Question: I need advice to create user interface like this UI.

Is it better to use 'UITableView' or 'UICollectionView' because its display is row based? But, when I swipe left and right, it has different section like the collection view horizontal scroll. It makes me confused because I have never created such a UI. I prefer to use 'UITableViewController', but when I see the segment, I can't use segmented controller because I can't swipe to change the filter.
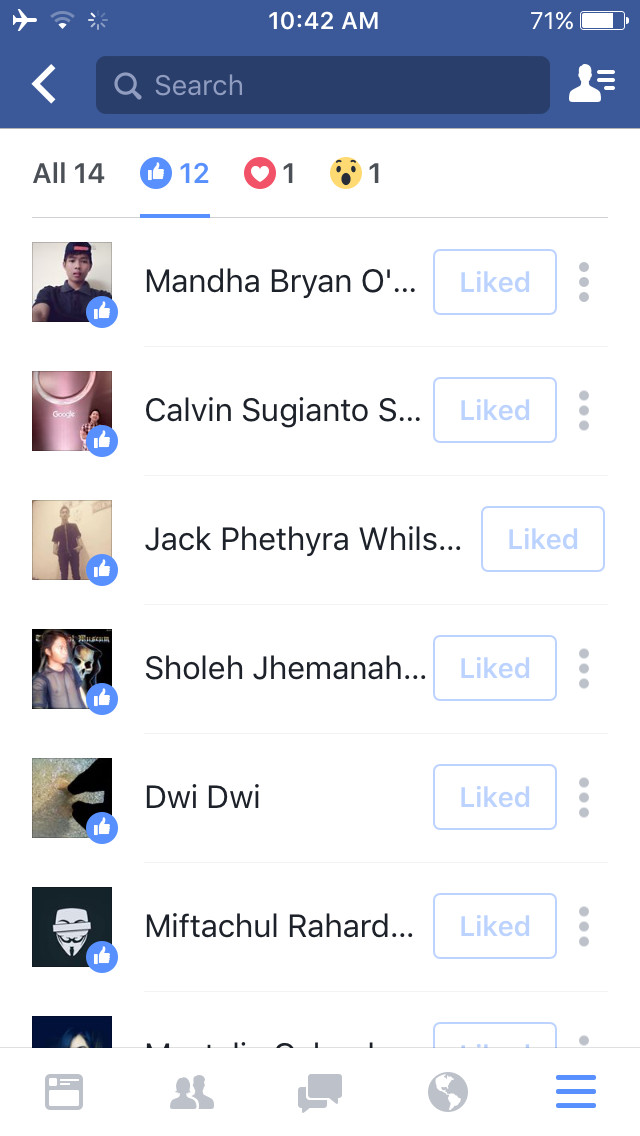
Answer: 1) Create storyboard view controller (UIViewController). Controller's view has two subviews: title view and container view (two IBOutlet views).
2) Title view - it's a top view (in your case - collection view with items).
Container view - it's a view for pageViewController.
You will do something like this:
'''
self.pageViewController = [[UIPageViewController alloc] initWithTransitionStyle:UIPageViewControllerTransitionStyleScroll
navigationOrientation:UIPageViewControllerNavigationOrientationHorizontal
options:nil];
self.pageViewController.dataSource = self;
self.pageViewController.delegate = self;
[self.pageViewController setViewControllers:@[[self viewControllerForIndex:index]]
direction:UIPageViewControllerNavigationDirectionForward
animated:NO
completion:nil];
[self addChildViewController:self.pageViewController];
[self.containerView addSubview:self.pageViewController.view];
[self.pageViewController didMoveToParentViewController:self];
- (UIViewController *)viewControllerForIndex:(NSUInteger)index {
UITableViewController *vc = [[UITableViewController alloc] init];
return vc;
}
'''